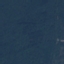
Label: Forest